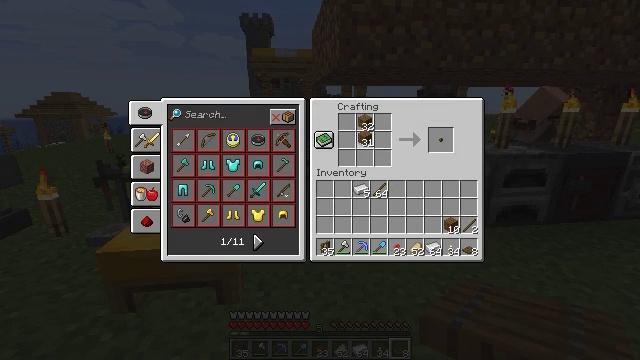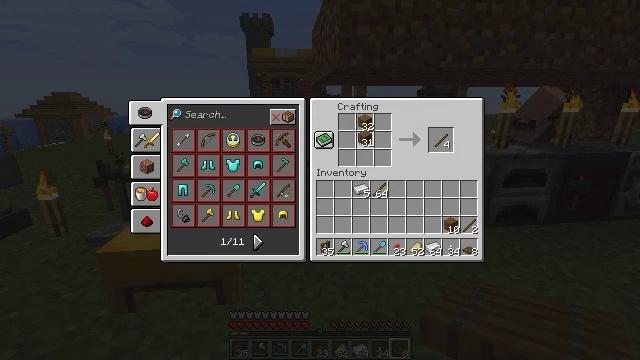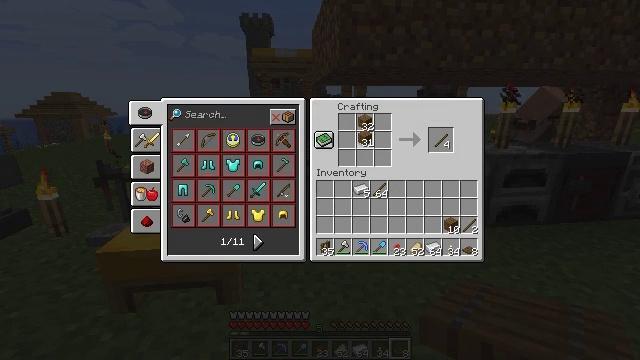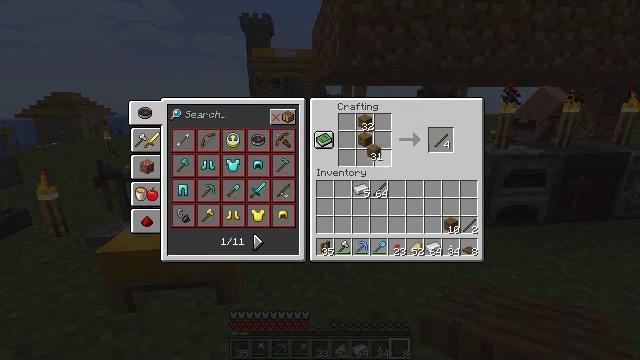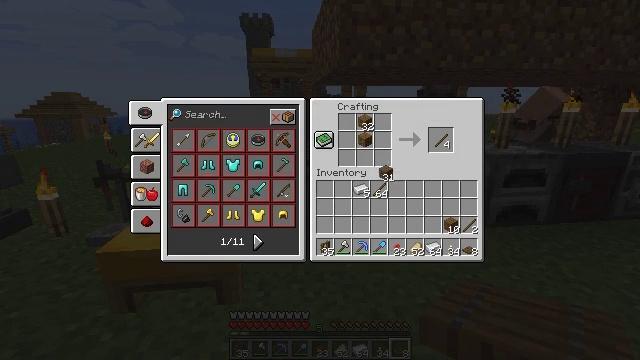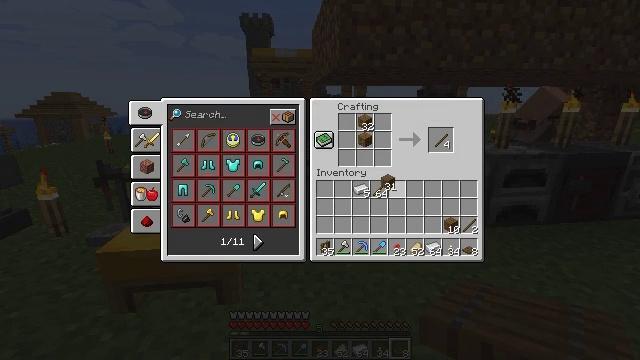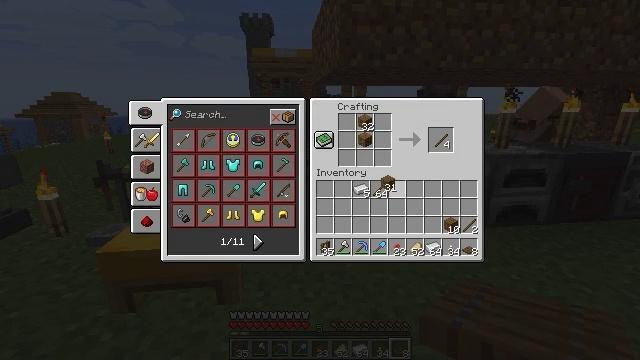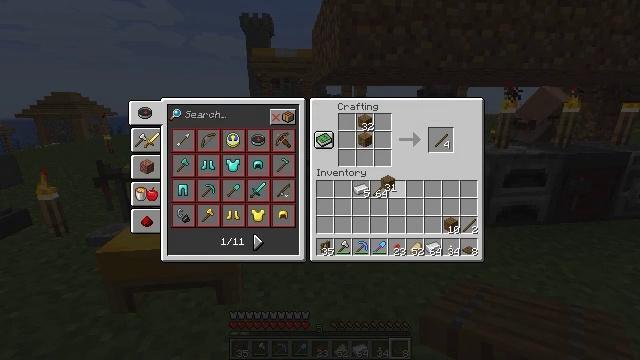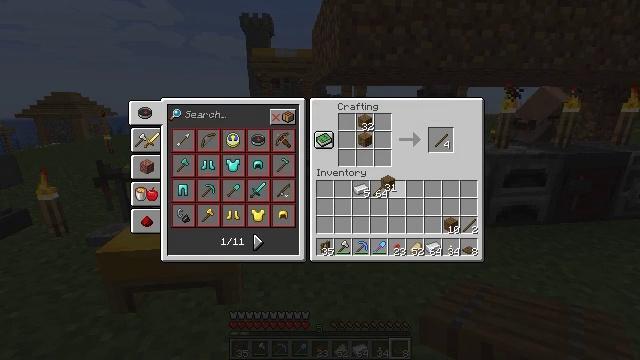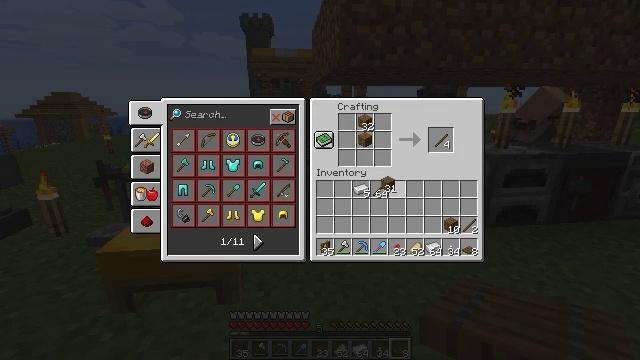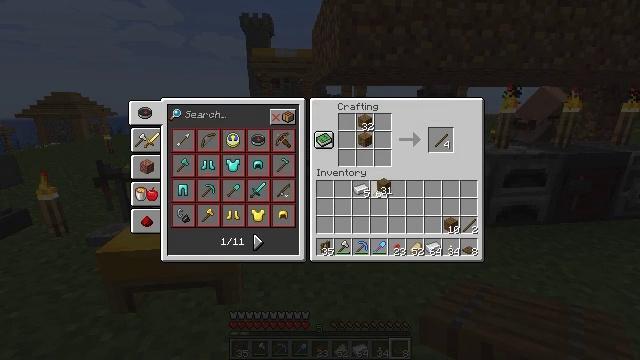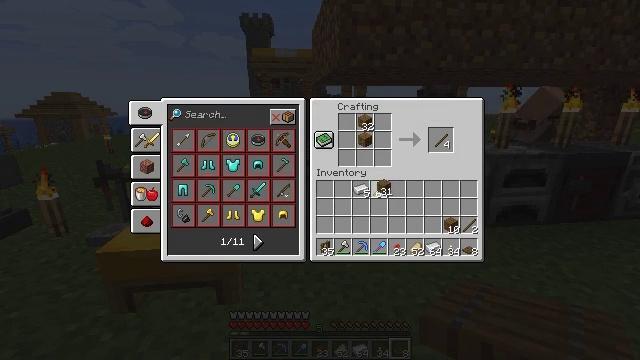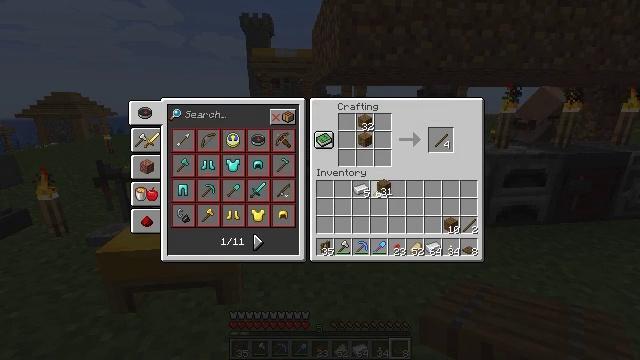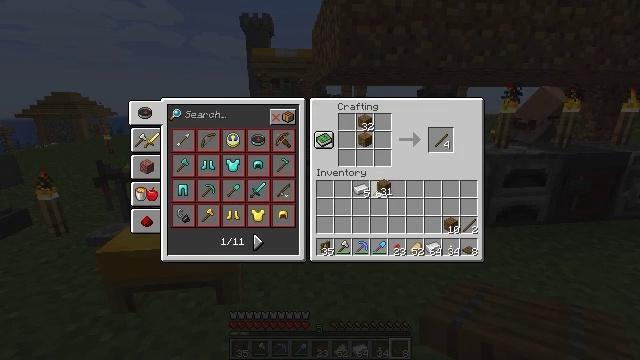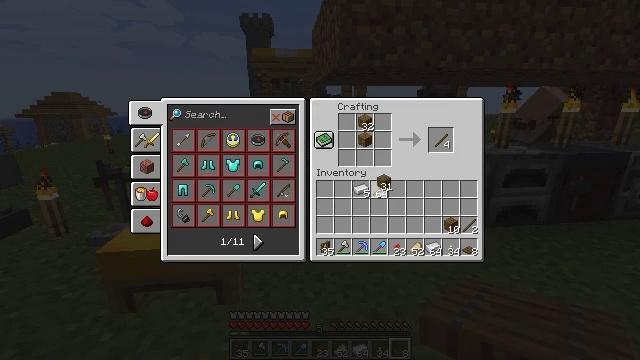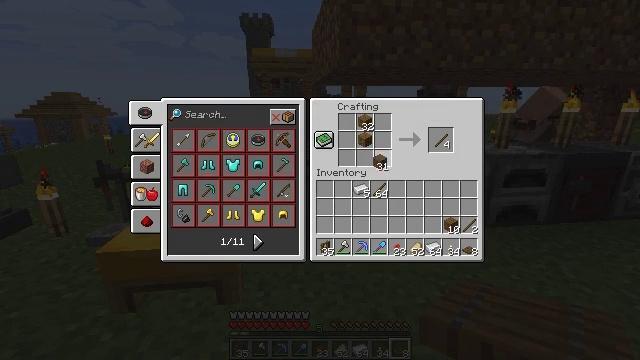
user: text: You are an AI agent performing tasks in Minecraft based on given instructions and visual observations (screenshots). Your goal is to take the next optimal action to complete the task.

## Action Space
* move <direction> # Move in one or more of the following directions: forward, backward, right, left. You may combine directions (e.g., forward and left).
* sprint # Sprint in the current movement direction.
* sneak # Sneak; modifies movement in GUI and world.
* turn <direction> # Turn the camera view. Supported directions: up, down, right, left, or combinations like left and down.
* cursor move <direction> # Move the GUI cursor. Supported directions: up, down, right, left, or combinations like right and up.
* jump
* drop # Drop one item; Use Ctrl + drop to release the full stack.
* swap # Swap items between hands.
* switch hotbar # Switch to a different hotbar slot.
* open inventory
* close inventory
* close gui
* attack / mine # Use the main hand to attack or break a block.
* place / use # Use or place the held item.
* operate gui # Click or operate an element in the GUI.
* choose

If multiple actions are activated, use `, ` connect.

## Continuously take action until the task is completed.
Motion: motion action
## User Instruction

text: Assemble sticks and spruce planks to get a spruce fence gate.
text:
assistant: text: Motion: no_op
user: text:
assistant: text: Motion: no_op
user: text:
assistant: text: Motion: cursor move right and down
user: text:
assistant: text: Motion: cursor move right and down
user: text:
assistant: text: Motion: cursor move down
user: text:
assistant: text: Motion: no_op
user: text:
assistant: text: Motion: no_op
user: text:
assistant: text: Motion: no_op
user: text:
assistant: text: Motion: no_op
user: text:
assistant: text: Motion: no_op
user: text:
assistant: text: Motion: no_op
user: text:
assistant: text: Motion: no_op
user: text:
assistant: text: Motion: no_op
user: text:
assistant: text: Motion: no_op
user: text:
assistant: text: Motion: cursor move up
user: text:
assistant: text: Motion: cursor move left and up
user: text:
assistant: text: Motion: no_op
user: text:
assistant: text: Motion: no_op
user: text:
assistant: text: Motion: no_op
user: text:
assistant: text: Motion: no_op
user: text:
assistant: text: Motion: no_op
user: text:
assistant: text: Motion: no_op
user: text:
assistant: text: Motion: operate gui
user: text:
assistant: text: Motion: operate gui
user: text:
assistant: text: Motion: operate gui
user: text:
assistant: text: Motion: no_op
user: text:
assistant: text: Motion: no_op
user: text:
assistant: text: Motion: no_op
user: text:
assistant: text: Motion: no_op
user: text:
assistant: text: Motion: no_op